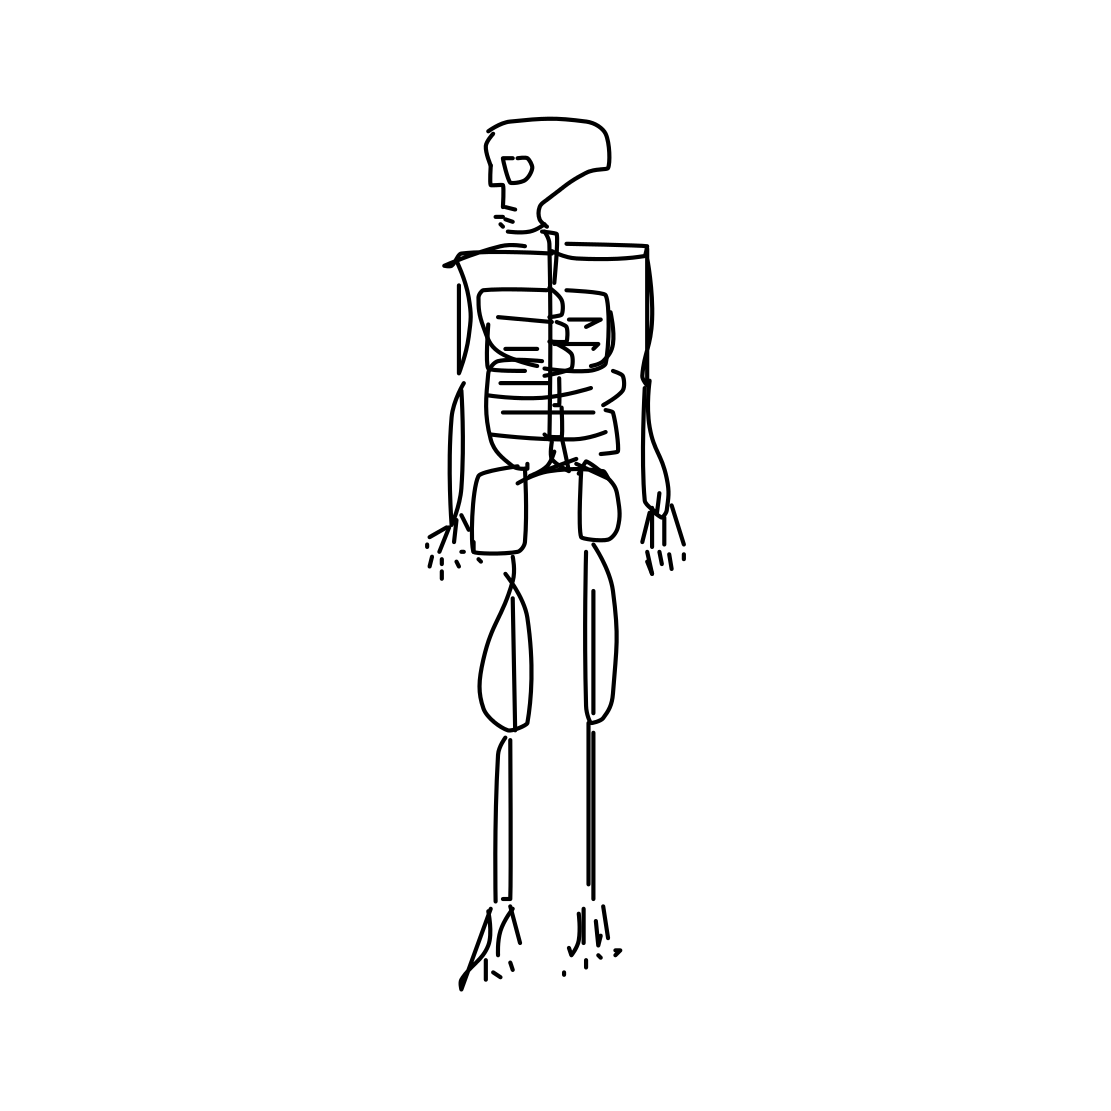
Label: human-skeleton